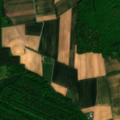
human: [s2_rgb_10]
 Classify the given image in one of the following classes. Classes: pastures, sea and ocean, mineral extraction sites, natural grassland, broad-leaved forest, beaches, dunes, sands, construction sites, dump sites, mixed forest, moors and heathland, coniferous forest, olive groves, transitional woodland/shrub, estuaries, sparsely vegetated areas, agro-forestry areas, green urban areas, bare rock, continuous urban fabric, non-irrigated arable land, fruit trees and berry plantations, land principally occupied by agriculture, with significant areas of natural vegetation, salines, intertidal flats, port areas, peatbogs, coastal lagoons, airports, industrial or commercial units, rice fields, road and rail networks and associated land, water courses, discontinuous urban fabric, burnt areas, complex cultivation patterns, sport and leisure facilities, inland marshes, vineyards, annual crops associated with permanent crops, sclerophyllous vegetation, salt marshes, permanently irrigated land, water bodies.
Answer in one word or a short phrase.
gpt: non-irrigated arable land, broad-leaved forest